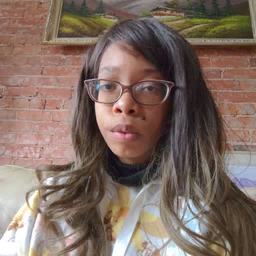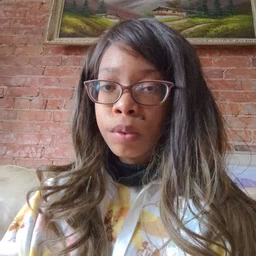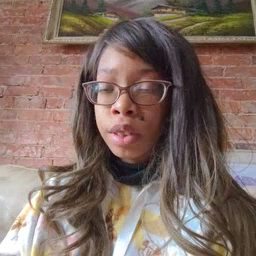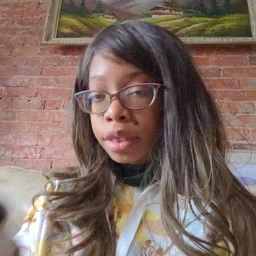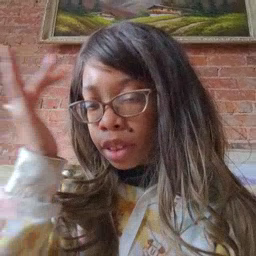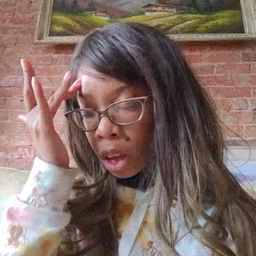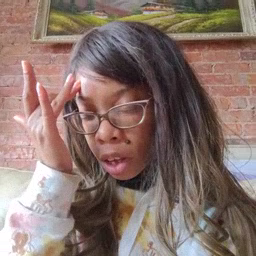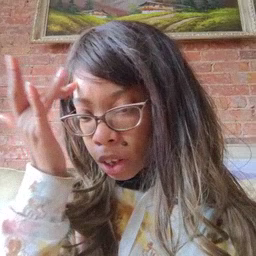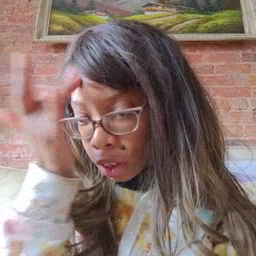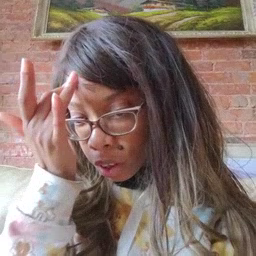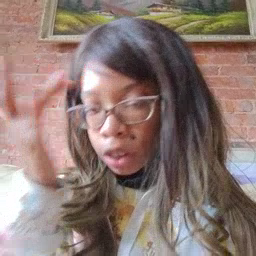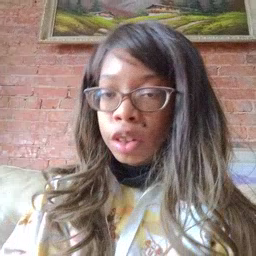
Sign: sick